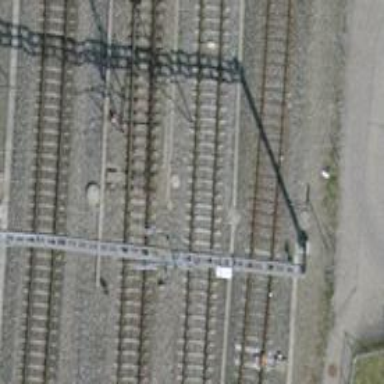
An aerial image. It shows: Railway switch.